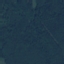
Land use / land cover class: Forest